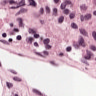
Metastatic tissue present: no